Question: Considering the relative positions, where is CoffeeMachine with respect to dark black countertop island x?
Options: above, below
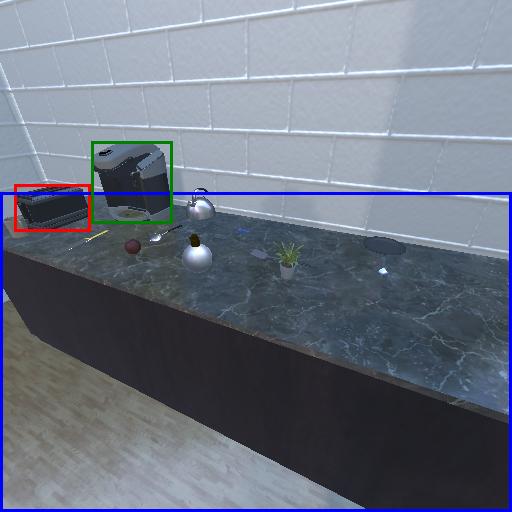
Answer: above